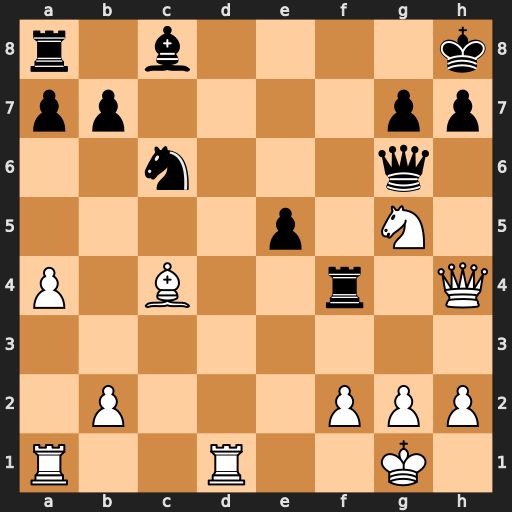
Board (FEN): r1b4k/pp4pp/2n3q1/4p1N1/P1B2r1Q/8/1P3PPP/R2R2K1
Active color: w
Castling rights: -
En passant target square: -
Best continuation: Qxf4 exf4 Nf7+ Kg8 Ne5+